Question: I have a vbscript that open message box, but I'm making an spanish version of the program and the latin characters are not displaying well:
'''
MsgBox "No se ha instalado la Consola de Administracion pues debe tener instalado Internet Explorer 8 o superior.", vbExclamation, "Atencion"
'''
But when I execute the script this is what is displayed:

As you can see, the Latin characters are not well formatted, does someone could advise me how to fix it?
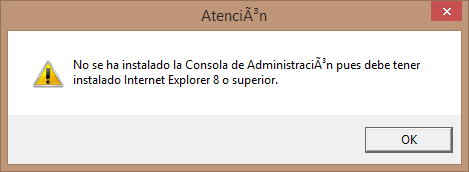
Answer: you need to use the chr(#) equivalent
'''
MsgBox "No se ha instalado la Consola de Administraci" + chr(242) + "n pues debe tener instalado Internet Explorer 8 o superior.", vbExclamation, "Atenci" + chr(242) + "n"
'''